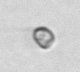
Label: Pyramimonas